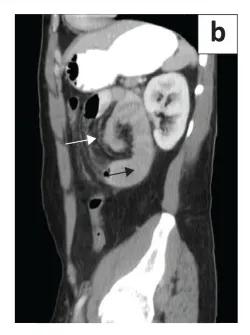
Sagittal portal venous imaging of the abdomen, demonstrating jejunal loops within the left paraduodenal hernia (black arrow) and stretched mesenteric vessels (white arrow) entering the hernial sac. Dilatation of the proximal duodenum (star) is seen with non-visualisation of a normal duodenal jejunal flexure. Note the position of the left paraduodenal hernia, approximating the posterior margin of the stomach.
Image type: radiology (ct)